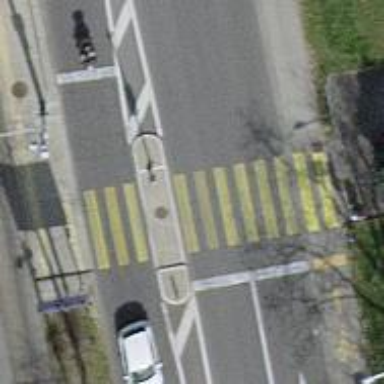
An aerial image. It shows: Road crossing with traffic signals and island.